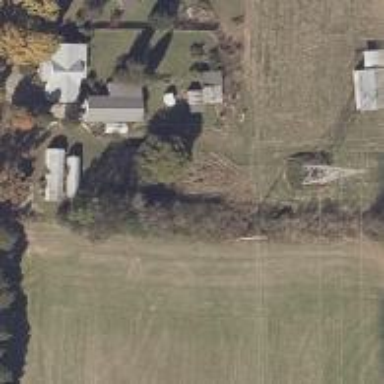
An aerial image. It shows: Power pole.